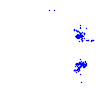
Particle: kaon